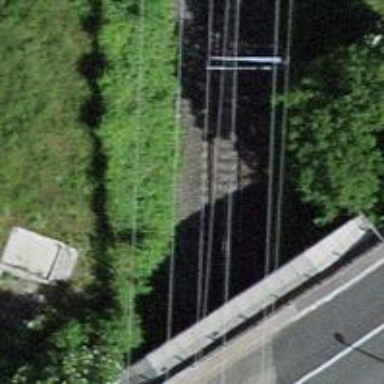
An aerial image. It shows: Railway switch.